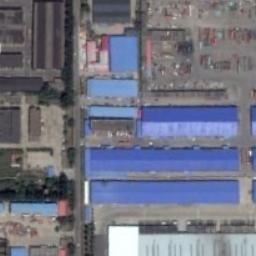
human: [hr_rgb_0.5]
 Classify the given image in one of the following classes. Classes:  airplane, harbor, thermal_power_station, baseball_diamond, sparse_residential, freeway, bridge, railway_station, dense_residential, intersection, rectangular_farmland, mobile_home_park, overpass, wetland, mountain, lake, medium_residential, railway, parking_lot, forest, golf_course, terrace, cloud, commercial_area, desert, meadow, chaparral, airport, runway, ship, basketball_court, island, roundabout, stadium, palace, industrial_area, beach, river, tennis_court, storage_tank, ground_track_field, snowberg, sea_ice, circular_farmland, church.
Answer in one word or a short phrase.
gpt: industrial_area